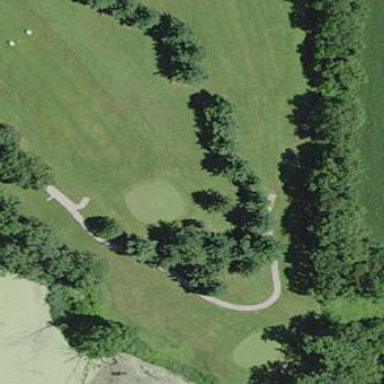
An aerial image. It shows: Rough area in golf course.